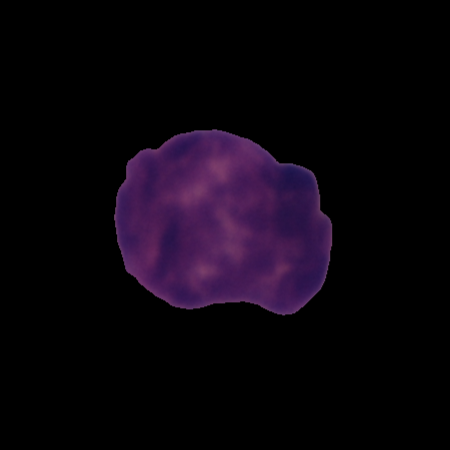
Label: cancer